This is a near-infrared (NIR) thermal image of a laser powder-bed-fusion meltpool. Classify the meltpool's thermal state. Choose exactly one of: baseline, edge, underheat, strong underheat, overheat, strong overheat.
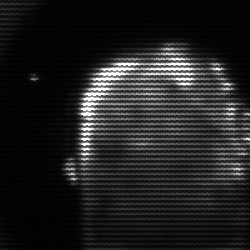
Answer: baseline